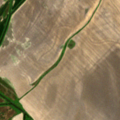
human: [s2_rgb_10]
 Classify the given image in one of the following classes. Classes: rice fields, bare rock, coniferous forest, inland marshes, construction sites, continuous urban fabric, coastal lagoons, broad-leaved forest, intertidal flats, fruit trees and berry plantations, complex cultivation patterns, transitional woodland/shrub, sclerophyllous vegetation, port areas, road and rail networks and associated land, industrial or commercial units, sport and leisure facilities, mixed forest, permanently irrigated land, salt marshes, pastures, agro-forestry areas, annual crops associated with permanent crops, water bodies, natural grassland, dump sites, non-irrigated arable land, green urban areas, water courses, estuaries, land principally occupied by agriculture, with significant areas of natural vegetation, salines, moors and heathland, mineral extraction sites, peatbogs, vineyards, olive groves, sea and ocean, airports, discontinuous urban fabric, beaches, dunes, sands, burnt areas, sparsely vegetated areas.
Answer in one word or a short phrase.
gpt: non-irrigated arable land